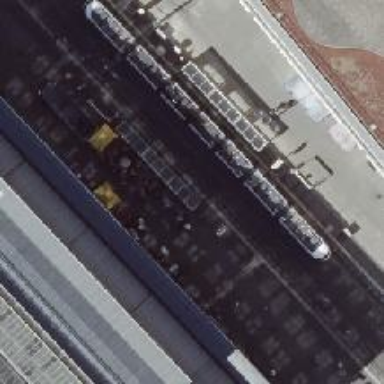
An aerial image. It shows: Platform for public transport with shelter. It serves trams and railways.